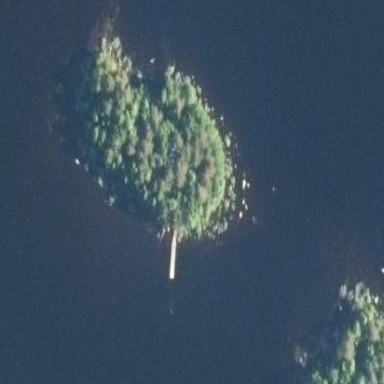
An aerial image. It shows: Islet.